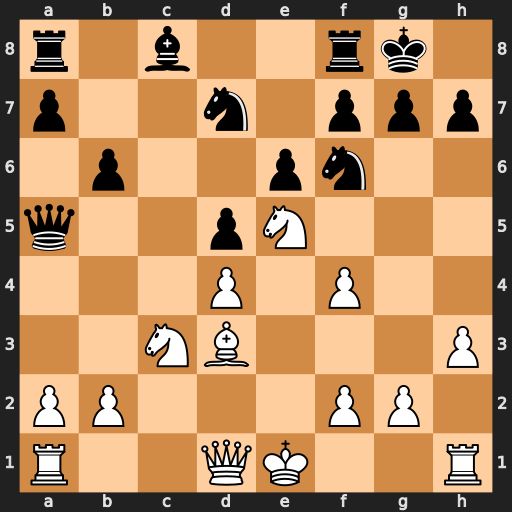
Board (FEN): r1b2rk1/p2n1ppp/1p2pn2/q2pN3/3P1P2/2NB3P/PP3PP1/R2QK2R
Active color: w
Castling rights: KQ
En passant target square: -
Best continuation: Nc6 Qxc3+ bxc3